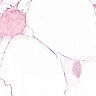
Metastatic tissue present: no